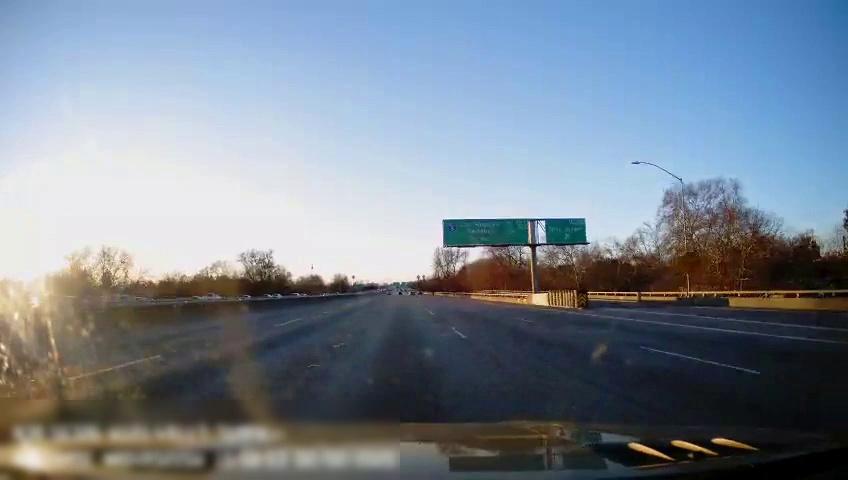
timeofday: Day
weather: Sunny
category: Drivable Space
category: Lanes | Current Lane
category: Lanes | Current Lane
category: Lanes | Alternate Lane
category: Lanes | Alternate Lane
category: Lanes | Alternate Lane
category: Lanes | Alternate Lane
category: Traffic | Signs
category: Traffic | Signs